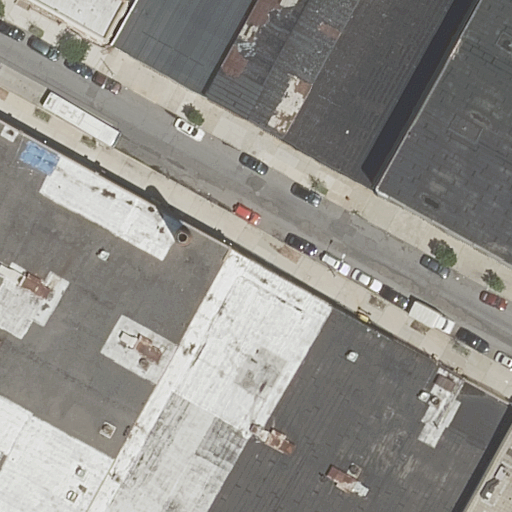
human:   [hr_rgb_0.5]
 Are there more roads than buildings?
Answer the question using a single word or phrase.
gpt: no

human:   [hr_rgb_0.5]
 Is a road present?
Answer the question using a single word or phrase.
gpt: yes

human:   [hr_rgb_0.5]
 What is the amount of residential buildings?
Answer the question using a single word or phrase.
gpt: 6

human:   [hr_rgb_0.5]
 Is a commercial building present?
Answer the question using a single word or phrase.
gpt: no

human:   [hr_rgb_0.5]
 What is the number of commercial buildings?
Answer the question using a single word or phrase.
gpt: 0

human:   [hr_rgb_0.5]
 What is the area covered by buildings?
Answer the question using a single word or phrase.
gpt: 5845m2

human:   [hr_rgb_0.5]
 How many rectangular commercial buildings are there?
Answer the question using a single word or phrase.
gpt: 0

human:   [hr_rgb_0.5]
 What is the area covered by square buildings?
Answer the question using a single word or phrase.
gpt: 0m2

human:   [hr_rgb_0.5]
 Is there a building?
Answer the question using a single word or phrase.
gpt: yes

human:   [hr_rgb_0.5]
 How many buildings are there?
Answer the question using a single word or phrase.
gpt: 6

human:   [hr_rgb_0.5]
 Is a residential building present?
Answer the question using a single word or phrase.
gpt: yes

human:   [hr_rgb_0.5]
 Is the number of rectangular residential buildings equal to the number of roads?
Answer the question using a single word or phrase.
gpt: no

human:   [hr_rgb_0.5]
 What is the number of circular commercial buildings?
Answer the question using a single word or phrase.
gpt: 0

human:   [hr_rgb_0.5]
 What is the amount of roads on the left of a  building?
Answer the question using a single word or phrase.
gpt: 1

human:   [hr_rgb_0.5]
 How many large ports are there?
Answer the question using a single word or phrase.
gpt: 0

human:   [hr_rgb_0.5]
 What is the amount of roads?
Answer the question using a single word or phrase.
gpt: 1

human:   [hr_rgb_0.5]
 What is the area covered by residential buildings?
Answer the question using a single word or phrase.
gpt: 5845m2

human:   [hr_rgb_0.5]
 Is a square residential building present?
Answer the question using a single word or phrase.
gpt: no

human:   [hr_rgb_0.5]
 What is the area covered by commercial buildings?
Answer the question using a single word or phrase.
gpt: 0m2

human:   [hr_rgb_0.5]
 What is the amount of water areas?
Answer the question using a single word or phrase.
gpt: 0

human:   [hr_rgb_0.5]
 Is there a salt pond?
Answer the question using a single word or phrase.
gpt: no

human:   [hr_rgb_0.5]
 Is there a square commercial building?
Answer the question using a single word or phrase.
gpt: no

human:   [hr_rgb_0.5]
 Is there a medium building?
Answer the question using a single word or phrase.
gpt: no

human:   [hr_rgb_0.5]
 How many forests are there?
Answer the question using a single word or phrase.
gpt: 0

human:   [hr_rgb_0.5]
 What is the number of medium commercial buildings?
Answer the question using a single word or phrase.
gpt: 0

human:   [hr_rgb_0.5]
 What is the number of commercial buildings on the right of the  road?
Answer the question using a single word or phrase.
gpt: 0

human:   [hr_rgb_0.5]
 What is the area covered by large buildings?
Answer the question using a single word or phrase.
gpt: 5758m2

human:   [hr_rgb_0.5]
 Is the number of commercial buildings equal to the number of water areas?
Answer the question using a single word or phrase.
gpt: yes

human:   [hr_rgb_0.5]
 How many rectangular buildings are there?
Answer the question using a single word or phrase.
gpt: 5

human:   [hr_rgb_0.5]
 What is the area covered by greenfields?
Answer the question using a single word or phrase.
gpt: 0m2

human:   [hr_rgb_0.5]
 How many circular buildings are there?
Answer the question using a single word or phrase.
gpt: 0

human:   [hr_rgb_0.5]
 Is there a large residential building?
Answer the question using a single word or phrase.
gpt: yes

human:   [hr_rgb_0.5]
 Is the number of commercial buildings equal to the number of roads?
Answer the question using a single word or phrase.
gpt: no

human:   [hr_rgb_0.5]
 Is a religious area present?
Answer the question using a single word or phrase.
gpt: no

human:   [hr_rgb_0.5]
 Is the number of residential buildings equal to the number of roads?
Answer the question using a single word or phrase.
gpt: no

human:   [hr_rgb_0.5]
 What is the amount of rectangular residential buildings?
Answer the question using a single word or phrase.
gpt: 5

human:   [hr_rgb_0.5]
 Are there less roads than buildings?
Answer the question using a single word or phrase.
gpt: yes

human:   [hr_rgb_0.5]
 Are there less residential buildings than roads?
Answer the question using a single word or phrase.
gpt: no

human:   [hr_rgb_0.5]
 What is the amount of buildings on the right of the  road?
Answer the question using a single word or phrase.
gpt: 3

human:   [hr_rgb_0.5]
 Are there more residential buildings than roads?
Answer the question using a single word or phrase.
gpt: yes

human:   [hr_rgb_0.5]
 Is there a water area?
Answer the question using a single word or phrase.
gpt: no

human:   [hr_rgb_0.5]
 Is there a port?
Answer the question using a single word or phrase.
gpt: no

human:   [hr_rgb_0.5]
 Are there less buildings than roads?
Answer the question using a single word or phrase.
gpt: no

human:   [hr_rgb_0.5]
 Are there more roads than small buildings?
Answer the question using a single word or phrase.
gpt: no

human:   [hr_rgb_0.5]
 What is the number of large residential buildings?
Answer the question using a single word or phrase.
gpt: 4

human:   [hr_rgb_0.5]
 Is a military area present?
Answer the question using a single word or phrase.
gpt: no

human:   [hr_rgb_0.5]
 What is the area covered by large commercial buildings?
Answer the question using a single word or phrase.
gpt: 0m2

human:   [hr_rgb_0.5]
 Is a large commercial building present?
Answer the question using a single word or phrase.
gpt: no

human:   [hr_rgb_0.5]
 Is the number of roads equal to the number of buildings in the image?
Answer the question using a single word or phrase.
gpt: no

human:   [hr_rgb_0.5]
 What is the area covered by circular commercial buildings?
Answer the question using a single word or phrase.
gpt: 0m2

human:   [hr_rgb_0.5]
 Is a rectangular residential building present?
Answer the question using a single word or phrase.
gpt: yes

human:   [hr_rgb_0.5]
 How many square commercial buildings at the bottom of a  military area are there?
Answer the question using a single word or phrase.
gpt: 0

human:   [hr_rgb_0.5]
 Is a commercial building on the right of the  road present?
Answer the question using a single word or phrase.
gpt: no

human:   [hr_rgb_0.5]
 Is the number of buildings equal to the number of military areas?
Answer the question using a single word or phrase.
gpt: no

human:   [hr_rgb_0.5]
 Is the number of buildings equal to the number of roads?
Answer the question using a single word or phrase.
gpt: no

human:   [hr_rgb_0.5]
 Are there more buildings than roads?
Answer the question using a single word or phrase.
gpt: yes

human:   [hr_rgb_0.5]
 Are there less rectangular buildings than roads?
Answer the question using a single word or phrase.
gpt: no

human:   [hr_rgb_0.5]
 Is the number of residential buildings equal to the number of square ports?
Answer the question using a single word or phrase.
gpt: no

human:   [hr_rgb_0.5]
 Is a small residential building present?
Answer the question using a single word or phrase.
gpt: yes

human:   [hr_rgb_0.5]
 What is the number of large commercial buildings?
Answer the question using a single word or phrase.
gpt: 0

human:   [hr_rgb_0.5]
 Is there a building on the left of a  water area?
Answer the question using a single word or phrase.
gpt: no

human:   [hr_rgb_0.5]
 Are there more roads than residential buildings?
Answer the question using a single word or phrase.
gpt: no

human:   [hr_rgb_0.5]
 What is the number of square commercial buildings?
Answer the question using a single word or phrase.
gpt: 0

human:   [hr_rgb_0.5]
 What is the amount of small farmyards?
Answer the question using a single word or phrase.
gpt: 0